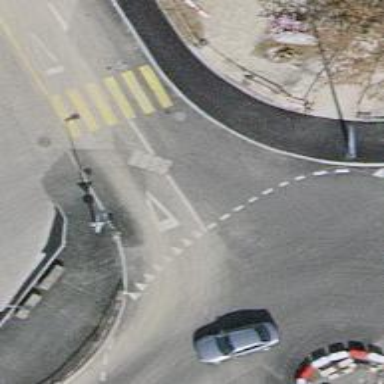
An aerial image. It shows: Road crossing with traffic signals.